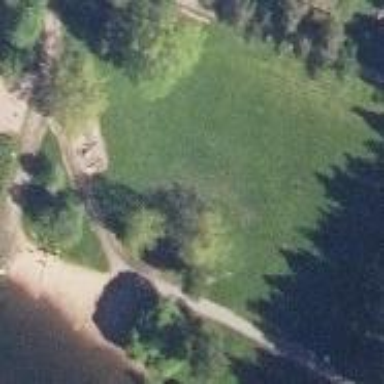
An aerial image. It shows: Lovely park for leisure and relaxation.